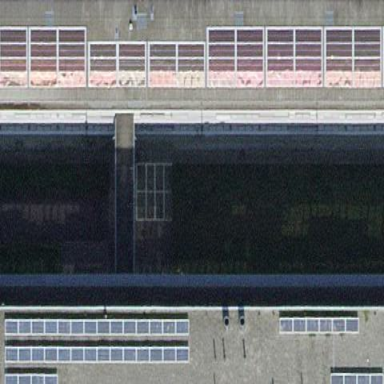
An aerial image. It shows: Flat-roofed university building.